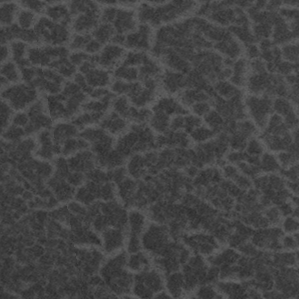
Label: frost